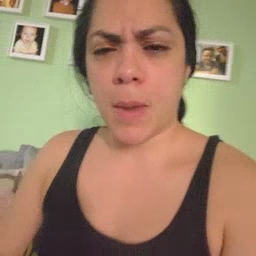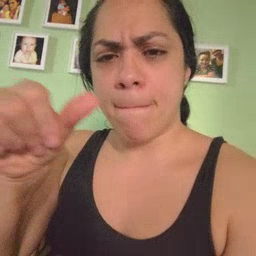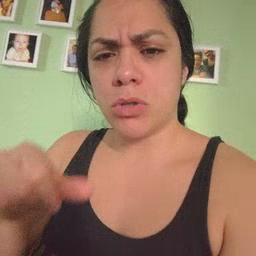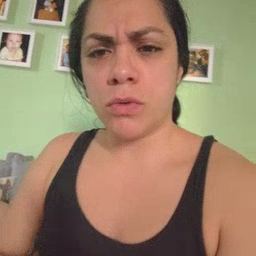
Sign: puzzle